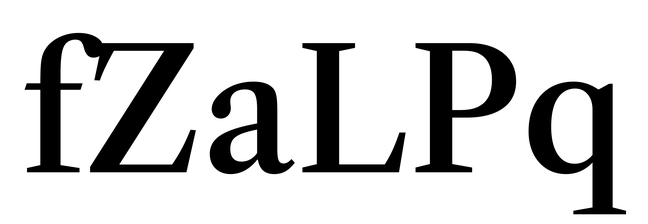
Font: LibreCaslonText_Medium